Question: I use spaces over tabs. In Sublime Text 2, I would have leading spaces show like so:

I have my .vimrc setup to show tabs, line endings, etc. But I'm not sure how to replicate what I have in Sublime. It was handy as I could still see indentation much more easily when just using spaces.
Here's my line for it now:
'''
set listchars=eol:!,tab:--,extends:>,precedes:<
'''
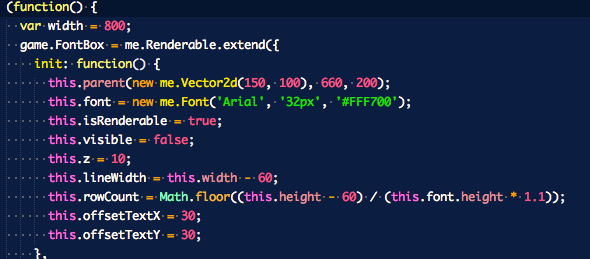
Answer: The 'list'+'listchars' combo can show spaces but not spaces.
You could try <URL>.